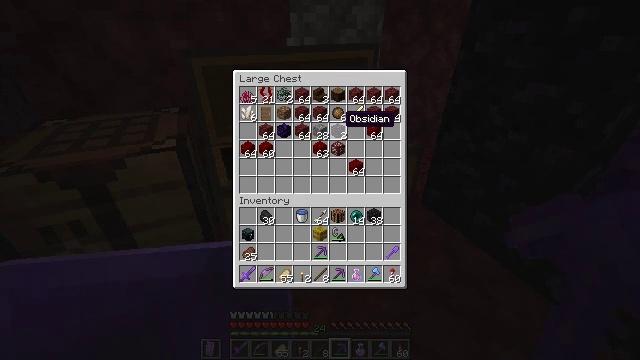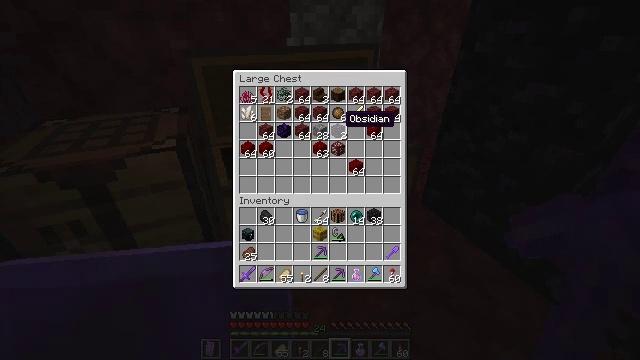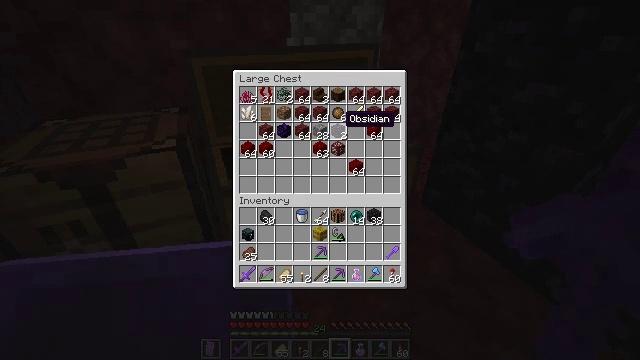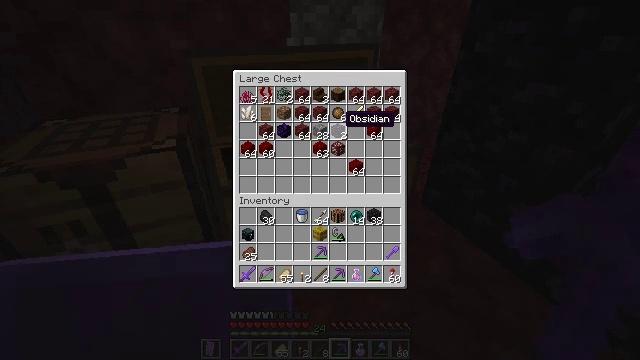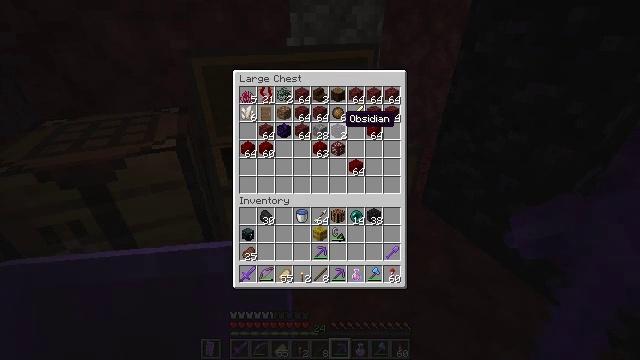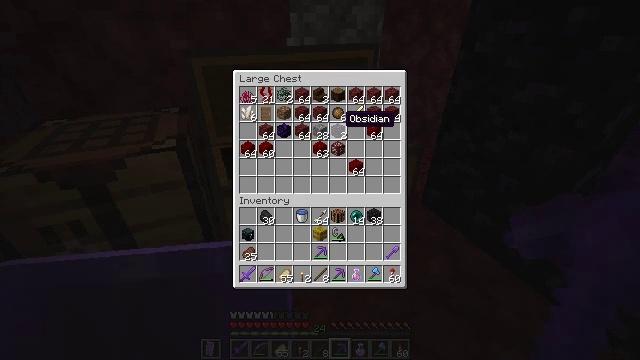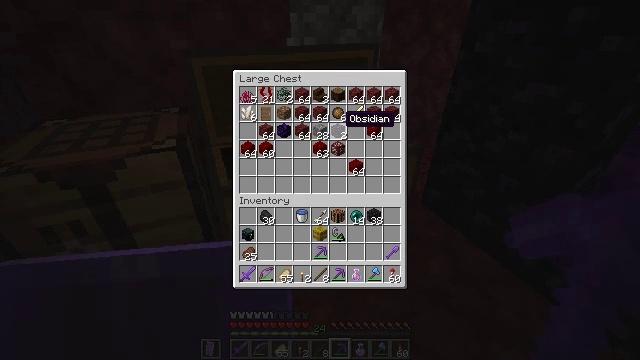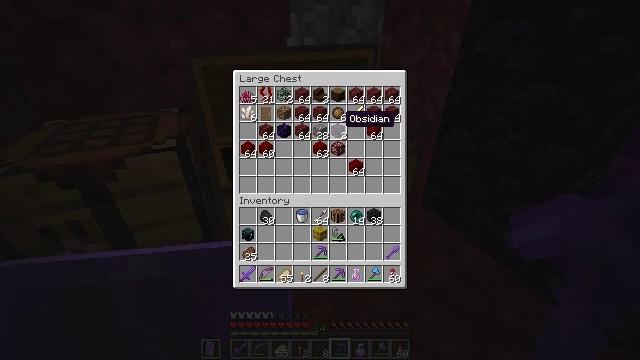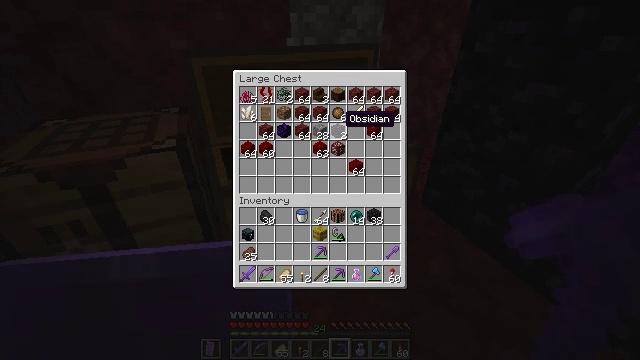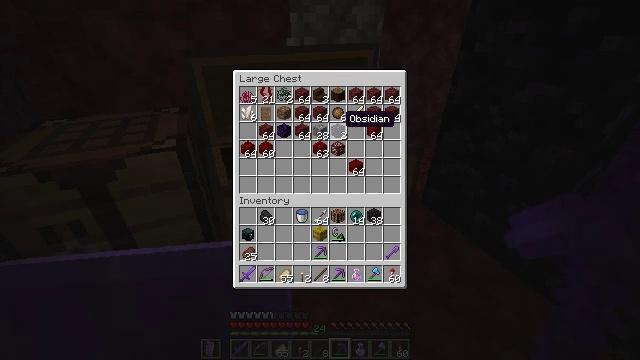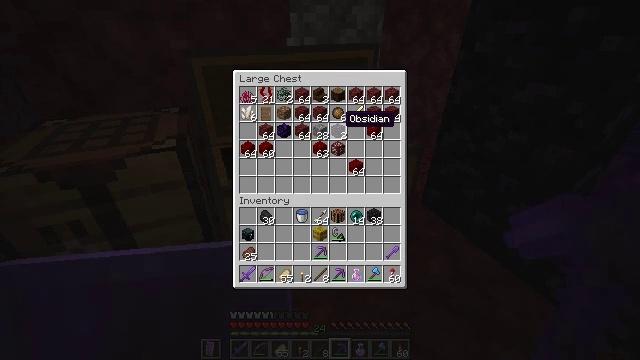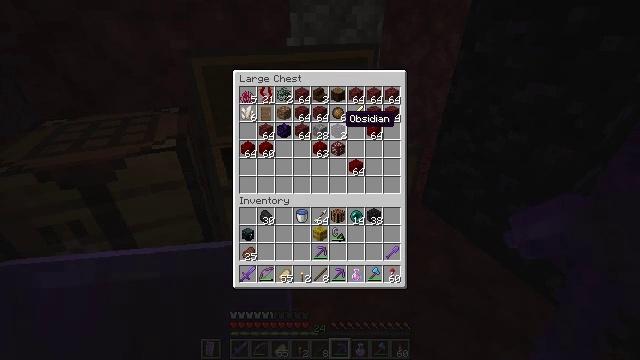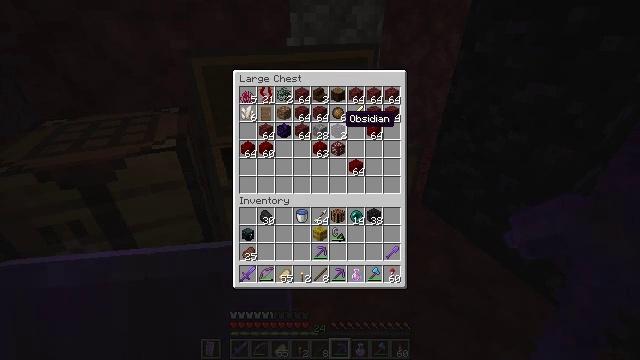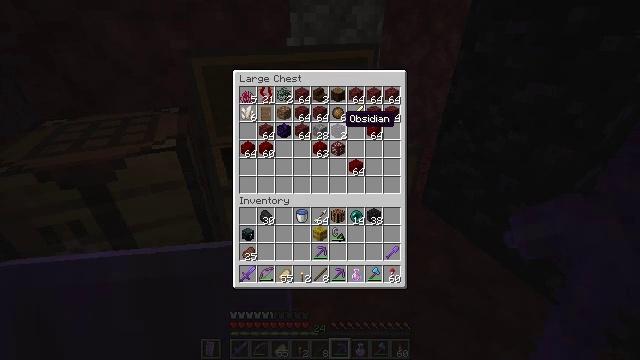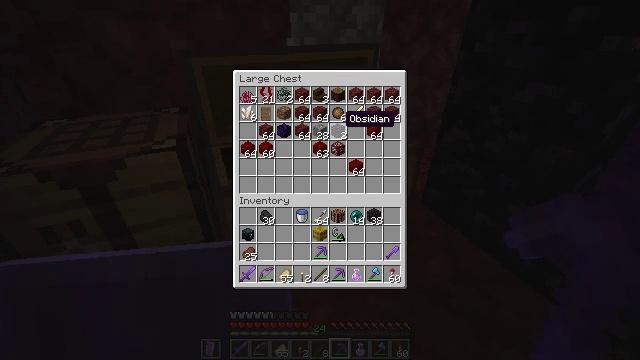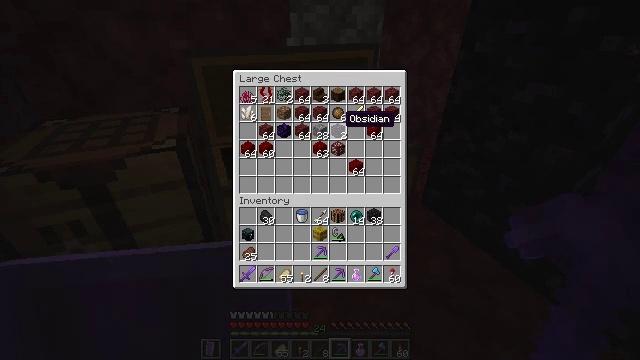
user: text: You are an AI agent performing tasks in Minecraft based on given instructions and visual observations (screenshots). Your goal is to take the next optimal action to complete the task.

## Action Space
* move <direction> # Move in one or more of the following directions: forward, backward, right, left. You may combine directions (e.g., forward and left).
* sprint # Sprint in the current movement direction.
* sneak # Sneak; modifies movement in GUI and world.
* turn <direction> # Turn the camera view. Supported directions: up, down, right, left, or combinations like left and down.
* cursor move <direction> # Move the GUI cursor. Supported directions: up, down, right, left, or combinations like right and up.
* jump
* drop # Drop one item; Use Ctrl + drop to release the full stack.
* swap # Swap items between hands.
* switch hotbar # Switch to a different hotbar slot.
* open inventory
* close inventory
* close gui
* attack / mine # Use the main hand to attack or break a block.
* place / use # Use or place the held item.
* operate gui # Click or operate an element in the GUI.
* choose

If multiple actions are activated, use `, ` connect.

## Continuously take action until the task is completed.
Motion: motion action
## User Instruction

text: Get some blackstone from the ground.
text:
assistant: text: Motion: no_op
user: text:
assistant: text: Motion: no_op
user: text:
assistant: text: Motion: no_op
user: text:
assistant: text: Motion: no_op
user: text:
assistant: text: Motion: no_op
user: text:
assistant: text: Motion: no_op
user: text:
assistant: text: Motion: no_op
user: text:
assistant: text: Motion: no_op
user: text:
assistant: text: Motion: no_op
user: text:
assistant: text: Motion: no_op
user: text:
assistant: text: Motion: no_op
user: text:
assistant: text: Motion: no_op
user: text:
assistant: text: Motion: no_op
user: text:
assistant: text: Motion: no_op
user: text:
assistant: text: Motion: no_op
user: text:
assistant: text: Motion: no_op
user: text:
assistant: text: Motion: turn up
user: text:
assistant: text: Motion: turn up
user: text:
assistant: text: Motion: no_op
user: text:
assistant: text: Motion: no_op
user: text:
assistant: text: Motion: no_op
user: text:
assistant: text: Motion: no_op
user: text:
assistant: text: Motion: turn up
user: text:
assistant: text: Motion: no_op
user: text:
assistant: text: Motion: no_op
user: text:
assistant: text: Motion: no_op
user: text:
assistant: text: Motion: no_op
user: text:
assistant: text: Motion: no_op
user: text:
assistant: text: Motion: no_op
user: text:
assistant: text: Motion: no_op